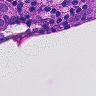
Metastatic tissue present: yes